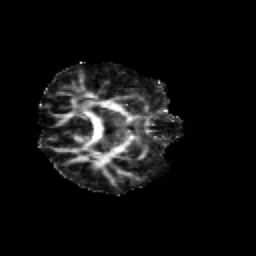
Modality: FA
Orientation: axial
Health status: healthy
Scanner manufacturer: siemens
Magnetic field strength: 3 T
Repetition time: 12 s
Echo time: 0.092 s